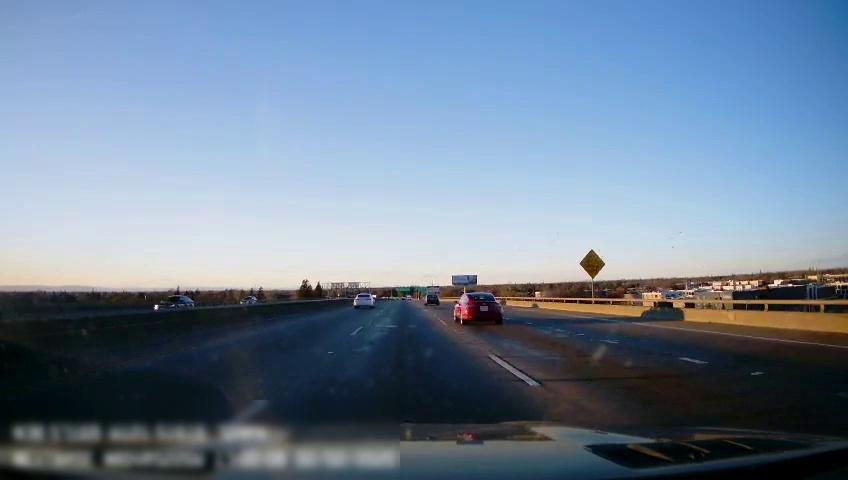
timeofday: Day
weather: Sunny
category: Drivable Space
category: Vehicles | Car
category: Vehicles | Car
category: Vehicles | Car
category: Vehicles | Car
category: Lanes | Current Lane
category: Lanes | Current Lane
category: Lanes | Alternate Lane
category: Lanes | Alternate Lane
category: Traffic | Signs